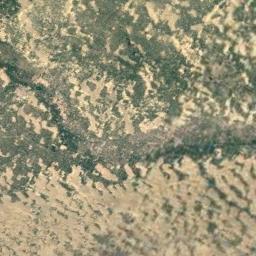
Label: desert